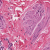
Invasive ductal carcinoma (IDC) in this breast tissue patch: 0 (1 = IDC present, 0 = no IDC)